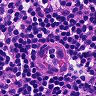
Metastatic tissue present: no